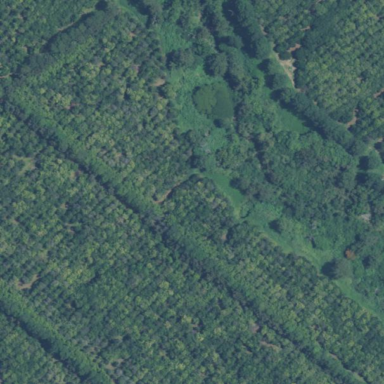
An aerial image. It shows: Orchard filled with macadamia trees.